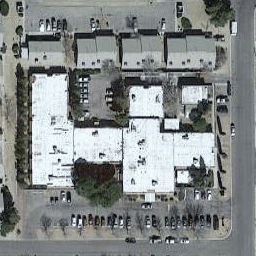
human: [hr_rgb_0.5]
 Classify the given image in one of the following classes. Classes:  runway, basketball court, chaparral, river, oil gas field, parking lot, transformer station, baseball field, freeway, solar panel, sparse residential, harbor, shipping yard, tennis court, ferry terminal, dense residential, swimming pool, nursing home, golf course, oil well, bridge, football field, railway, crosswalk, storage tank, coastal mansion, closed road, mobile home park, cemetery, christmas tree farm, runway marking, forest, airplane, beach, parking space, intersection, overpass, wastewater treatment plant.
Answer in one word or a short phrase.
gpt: nursing home